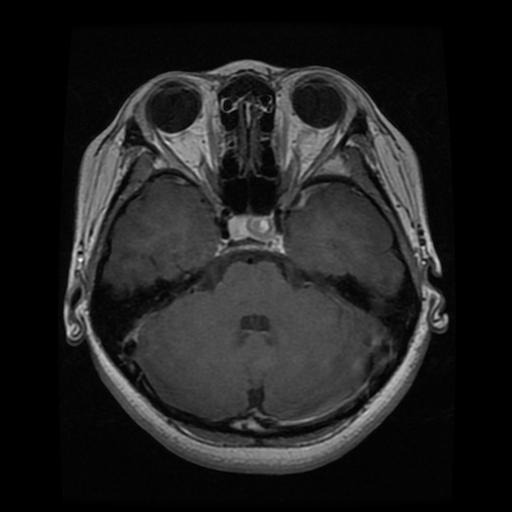
Label: pituitary